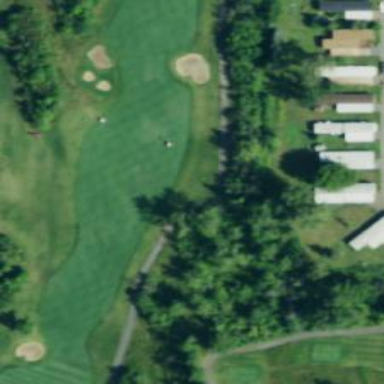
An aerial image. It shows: Golf fairway in the image.